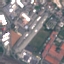
Land use / land cover class: Industrial